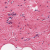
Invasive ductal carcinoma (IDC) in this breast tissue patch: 0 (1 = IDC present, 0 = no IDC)